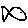
Label: fish